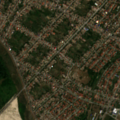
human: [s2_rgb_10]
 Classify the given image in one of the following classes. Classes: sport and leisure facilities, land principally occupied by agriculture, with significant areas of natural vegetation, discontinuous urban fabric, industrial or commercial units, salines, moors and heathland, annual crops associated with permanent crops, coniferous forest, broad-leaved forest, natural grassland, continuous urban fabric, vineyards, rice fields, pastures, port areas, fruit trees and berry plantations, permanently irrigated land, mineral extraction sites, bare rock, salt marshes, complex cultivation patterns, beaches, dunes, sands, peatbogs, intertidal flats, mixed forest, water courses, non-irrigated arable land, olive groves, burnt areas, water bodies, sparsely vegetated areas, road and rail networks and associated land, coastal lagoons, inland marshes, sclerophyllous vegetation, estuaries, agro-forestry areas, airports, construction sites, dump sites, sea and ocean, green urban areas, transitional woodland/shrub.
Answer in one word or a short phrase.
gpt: discontinuous urban fabric, construction sites, non-irrigated arable land, complex cultivation patterns, broad-leaved forest, transitional woodland/shrub